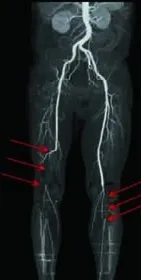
Computed tomography angiography and brain magnetic resonance imaging showed obstructions of right femoral and popliteal artery and left popliteal artery.
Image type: radiology (mri)